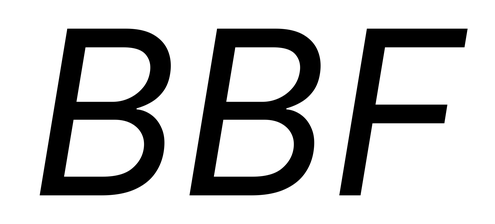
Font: Inter-Italic_Italic